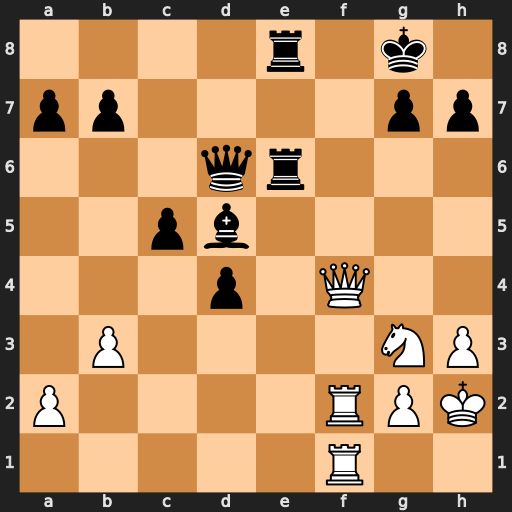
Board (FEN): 4r1k1/pp4pp/3qr3/2pb4/3p1Q2/1P4NP/P4RPK/5R2
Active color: w
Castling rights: -
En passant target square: -
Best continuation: Qf7+ Kh8 Qf8+ Rxf8 Rxf8+ Qxf8 Rxf8#